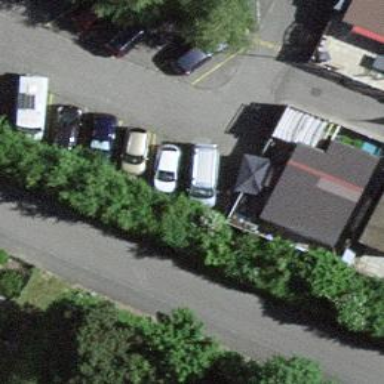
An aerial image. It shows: Road serving as parking aisle.